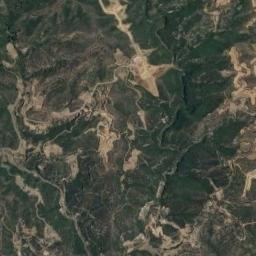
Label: mountain